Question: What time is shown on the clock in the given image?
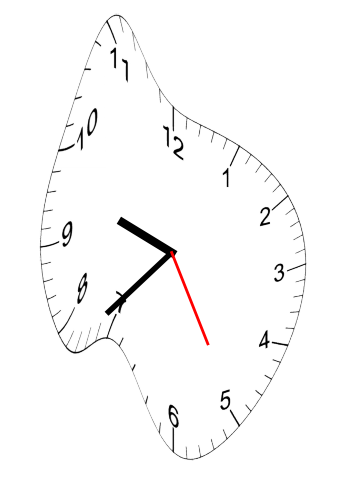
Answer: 09:37:25